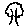
Label: tree